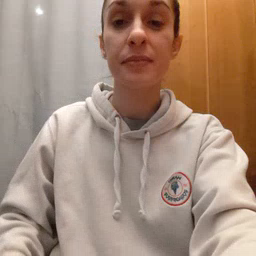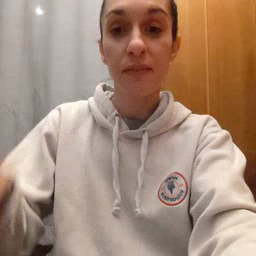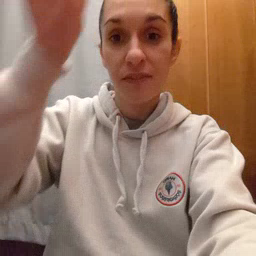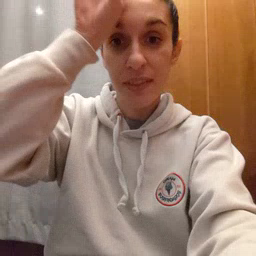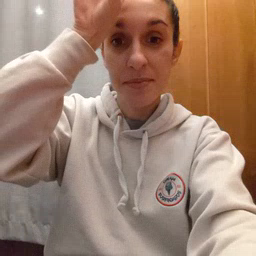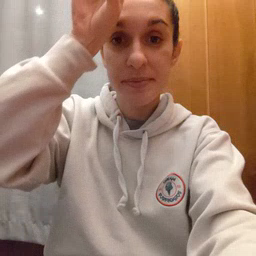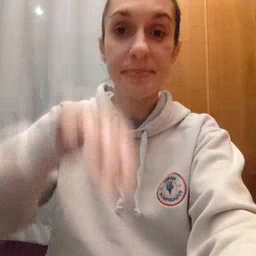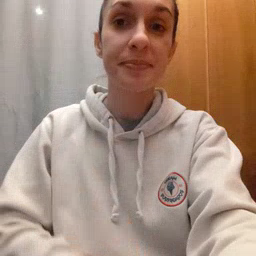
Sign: fireman